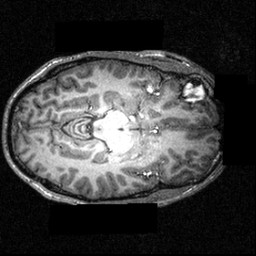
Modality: T1w
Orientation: axial
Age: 26
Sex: male
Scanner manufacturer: siemens
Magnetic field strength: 3.951 T
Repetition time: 1.5 s
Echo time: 0.00335 s